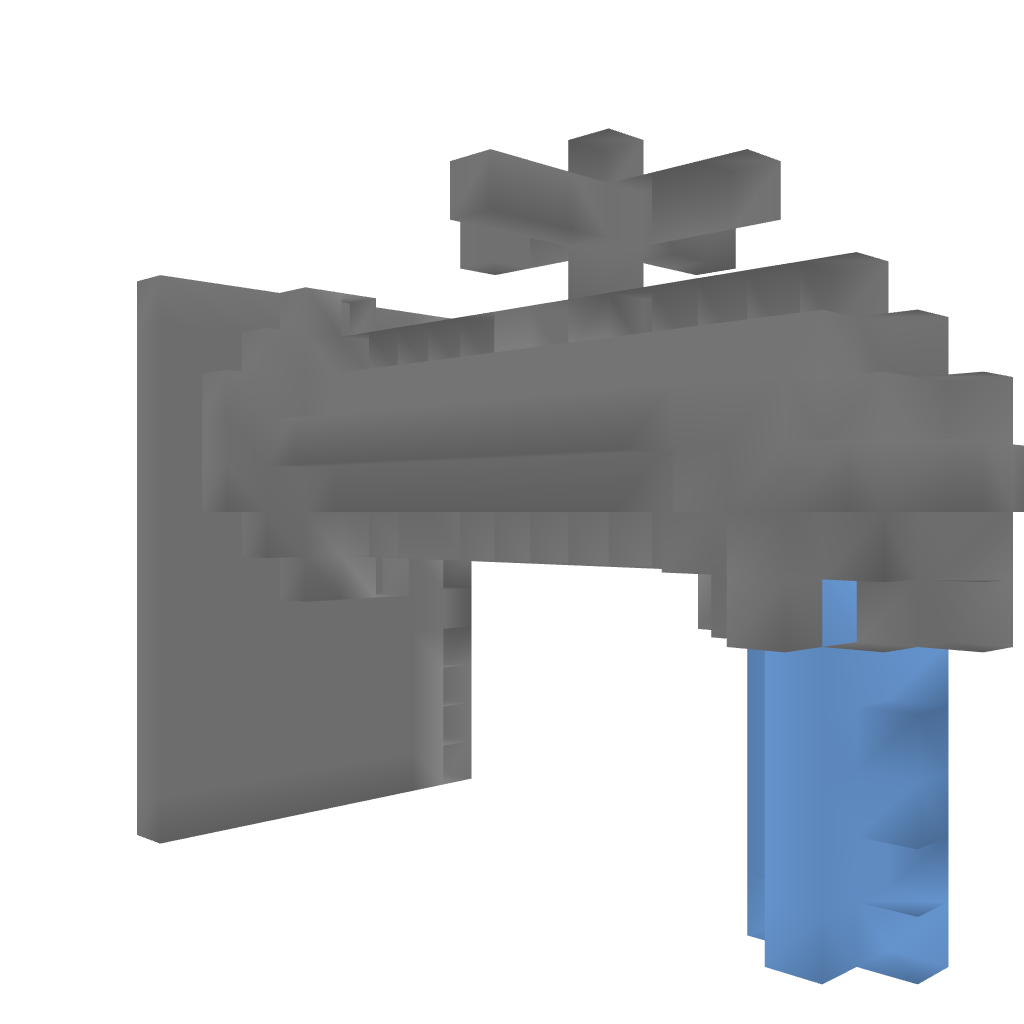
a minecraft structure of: Fantasy Faucet high quality